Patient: sex F, age 89
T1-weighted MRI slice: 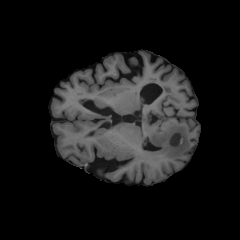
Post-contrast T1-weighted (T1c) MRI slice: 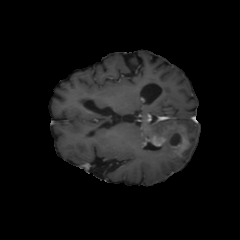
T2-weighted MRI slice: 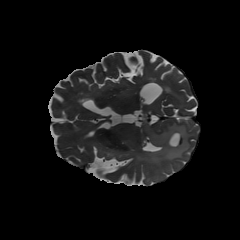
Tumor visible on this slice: yes
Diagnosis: Glioblastoma, IDH-wildtype
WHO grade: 4